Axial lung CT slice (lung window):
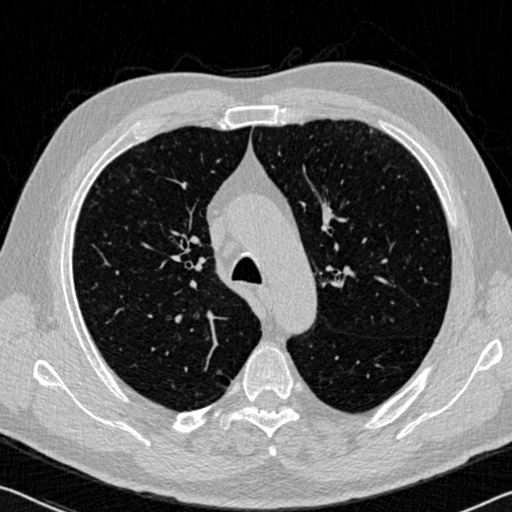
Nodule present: no